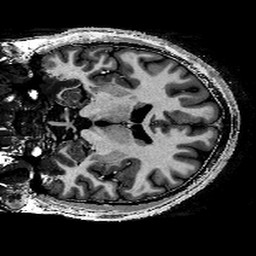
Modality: T1w
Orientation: coronal
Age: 25
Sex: male
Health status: healthy
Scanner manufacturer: siemens
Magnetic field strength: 9.4 T
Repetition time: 6 s
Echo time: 0.003 s